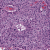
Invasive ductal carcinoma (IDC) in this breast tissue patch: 1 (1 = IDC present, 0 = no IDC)